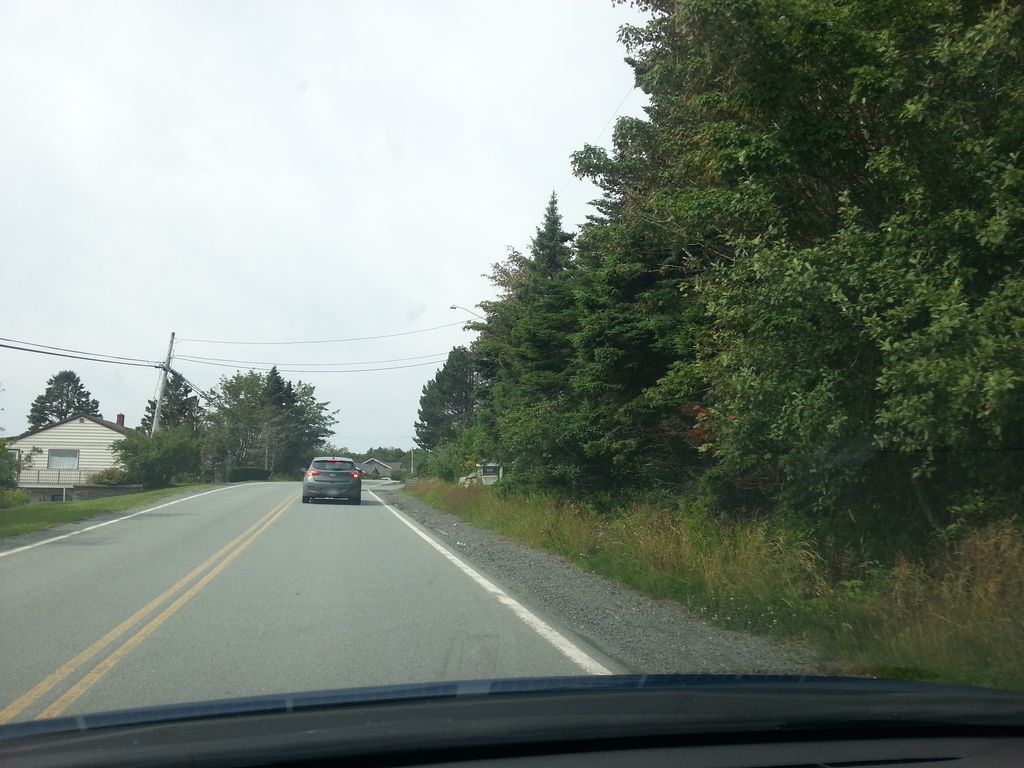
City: halifax